Question: Coming from Subversion I have used the "Mark For Comparison" and "Compare URLs" feature in TortoiseSVN. This gave me the ability to compare the development branch with the last release version to get a list of files that changed.
We use this list of files for final code review, documentation of the next version, etc.
As you can see it is possible to get a list of files and also be able to click each file to see a visual diff of the changes.

Is it possible to do something similar with Mercurial? The best I have found thus far is this command, however the list of files is far less useful than what I was able to get with Subversion.
'hg status --change {revisionnumber}'
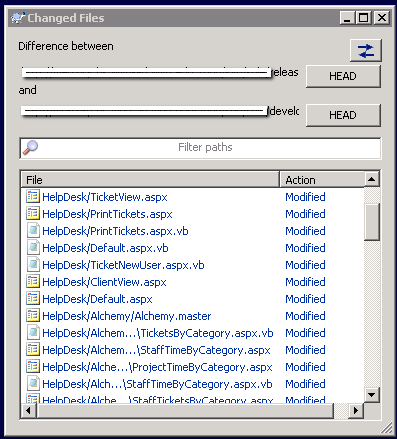
Answer: On the command-line you can:
- 'hg diff -r <first changeset> -r <second changeset>'- 'thg vdiff -r <first changeset> -r <second changeset>'
In TortoiseHg, you can also select the 2 revisions you want to compare and get a visual diff as shown below: